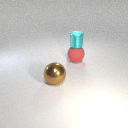
large brown metal sphere in front of large red rubber sphere